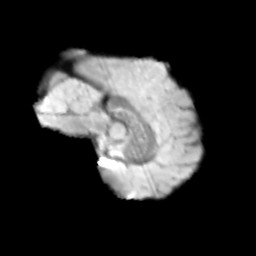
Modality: T2w
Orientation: sagittal
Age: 11
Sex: male
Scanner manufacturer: siemens
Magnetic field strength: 3 T
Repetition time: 3.8 s
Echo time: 0.07 s